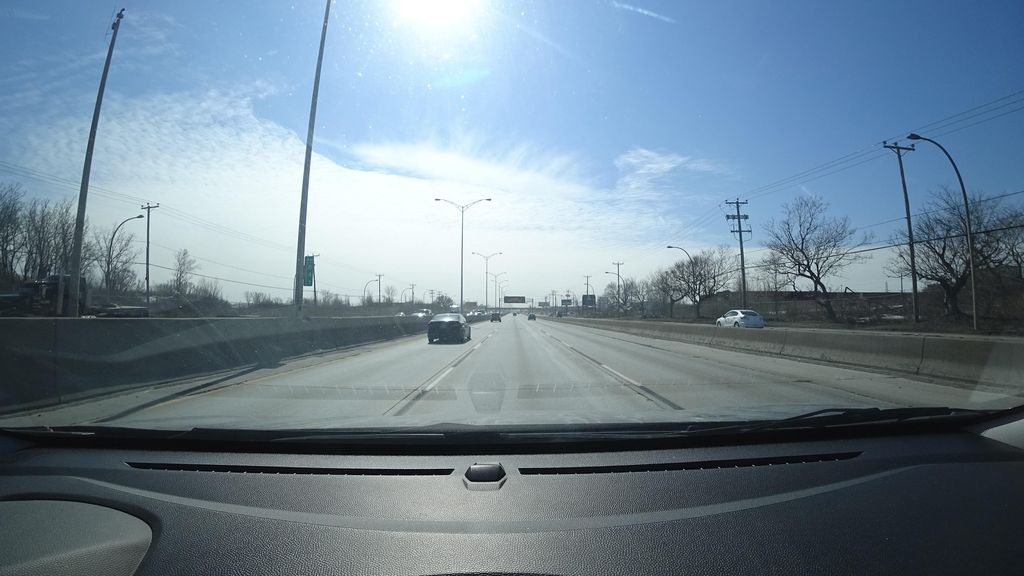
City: montreal